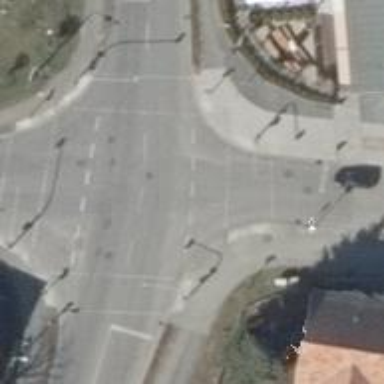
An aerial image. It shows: Road with traffic signals.